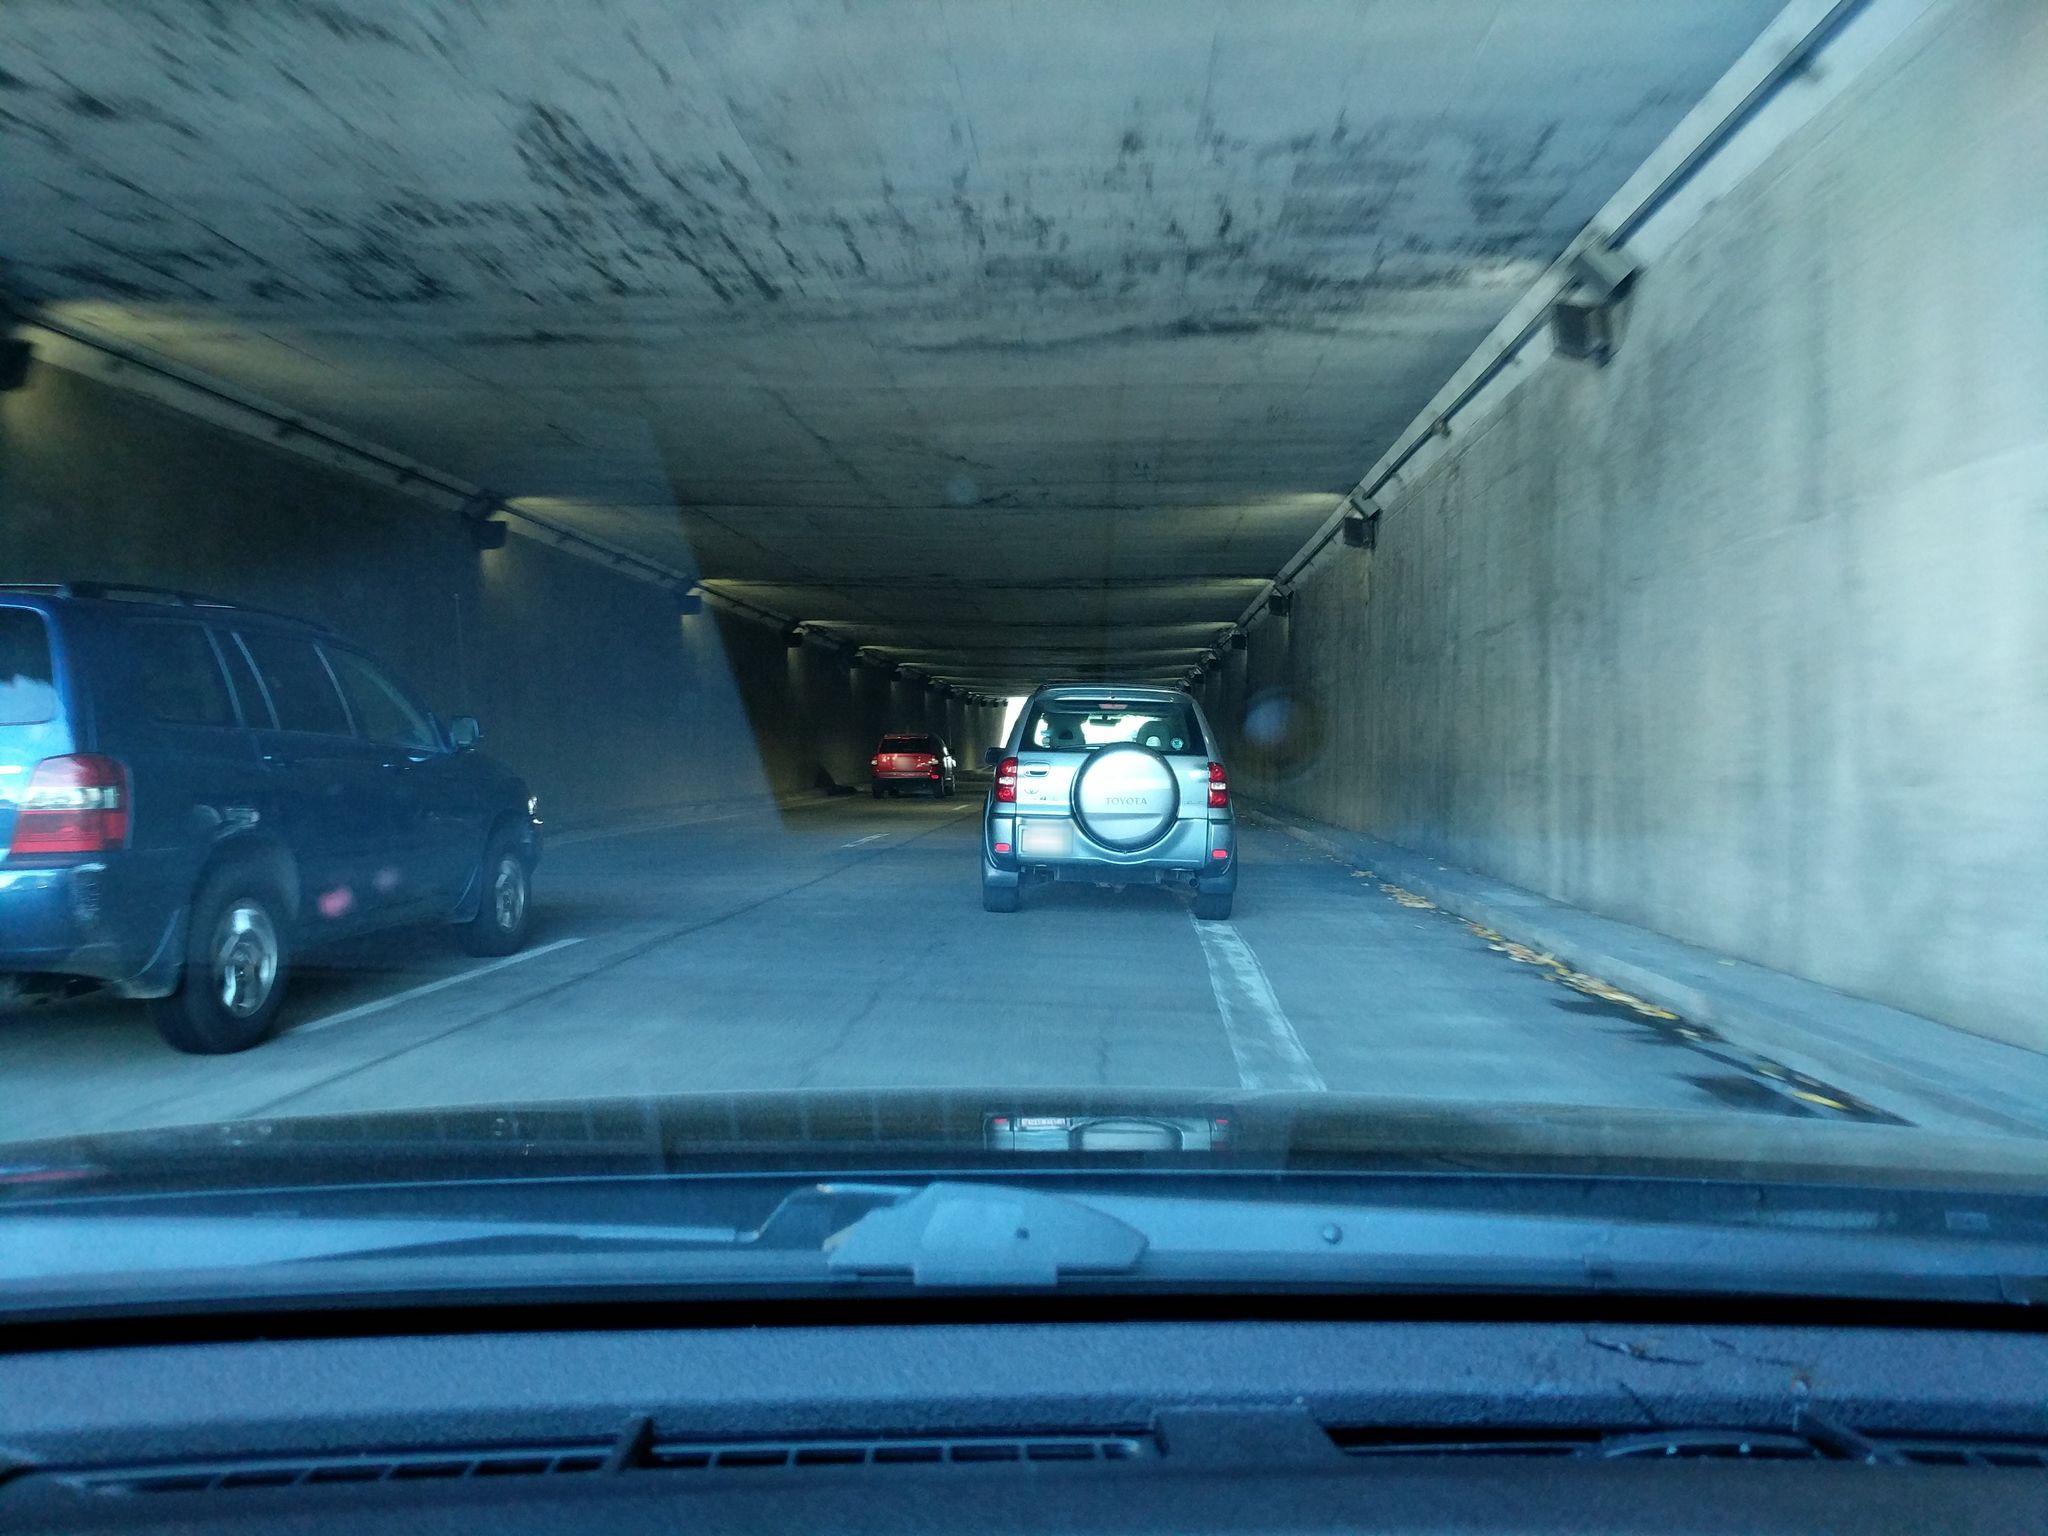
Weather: snowy
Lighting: day
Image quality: slightly poor
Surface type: driving surface
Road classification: cycleway, footway
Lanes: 2
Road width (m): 21.3, 18.3
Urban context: urban centre
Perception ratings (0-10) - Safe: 0.66, Lively: 1.84, Beautiful: 1.2, Boring: 8.56, Depressing: 7.26, Wealthy: 1.25